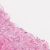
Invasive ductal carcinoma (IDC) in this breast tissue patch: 0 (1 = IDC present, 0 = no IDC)